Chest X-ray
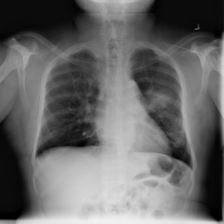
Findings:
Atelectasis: negative
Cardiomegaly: negative
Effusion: negative
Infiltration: positive
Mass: negative
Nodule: negative
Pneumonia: positive
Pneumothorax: negative
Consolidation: negative
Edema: negative
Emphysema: negative
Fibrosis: negative
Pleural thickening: negative
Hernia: negative